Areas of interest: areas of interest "Dongsheng Apartment"
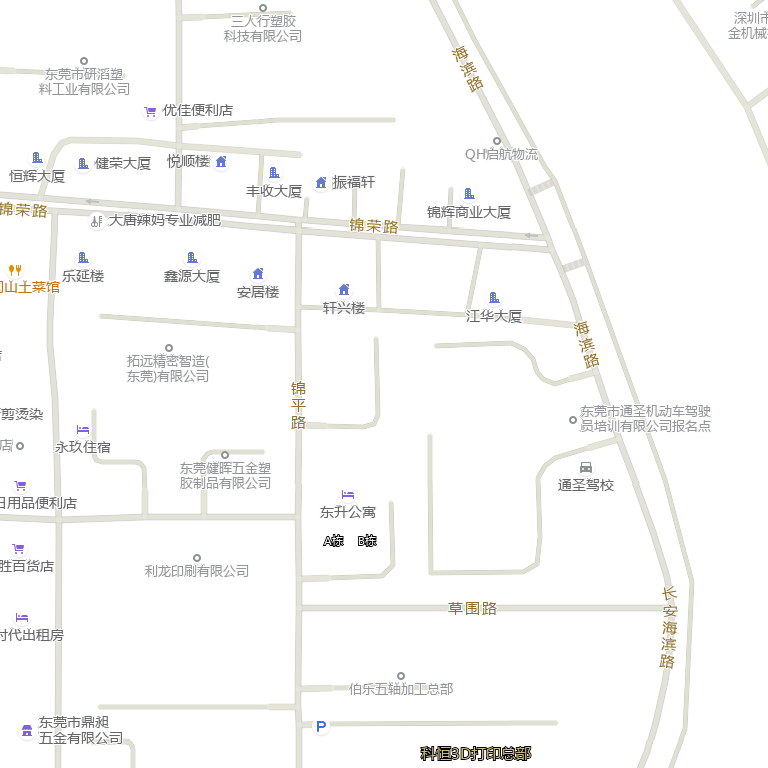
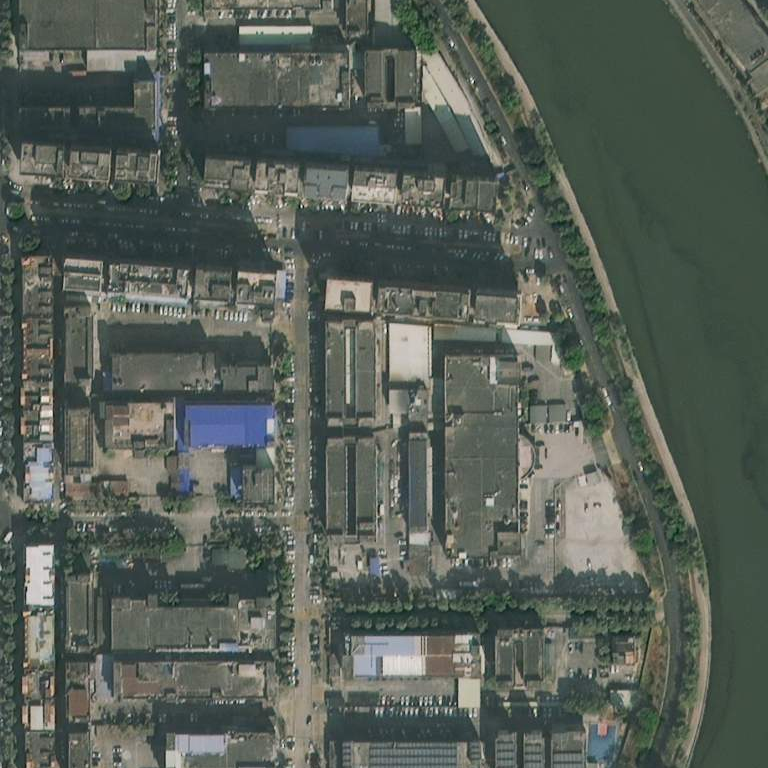